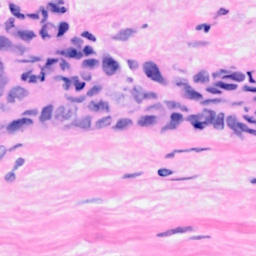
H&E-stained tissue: Breast